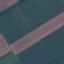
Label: AnnualCrop